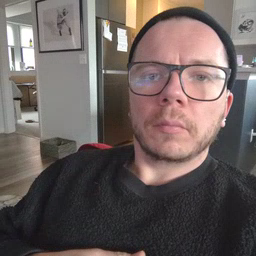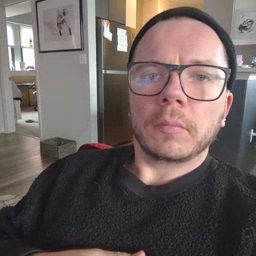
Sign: tooth